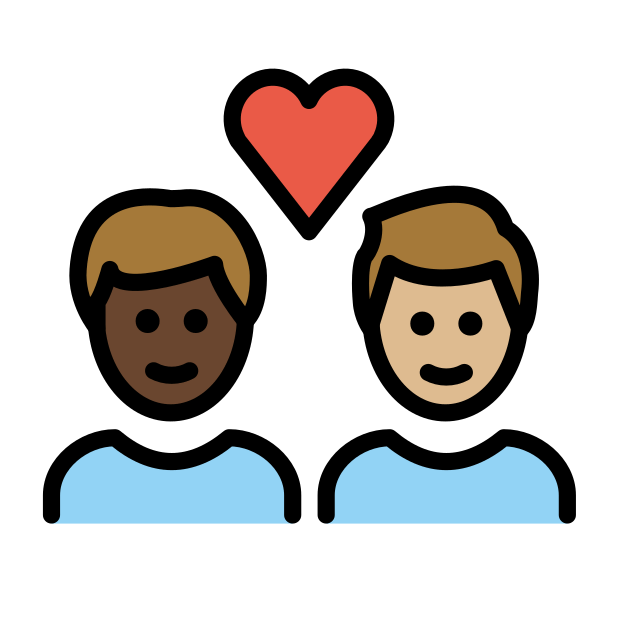
couple with heart: man, man, dark skin tone, medium-light skin tone